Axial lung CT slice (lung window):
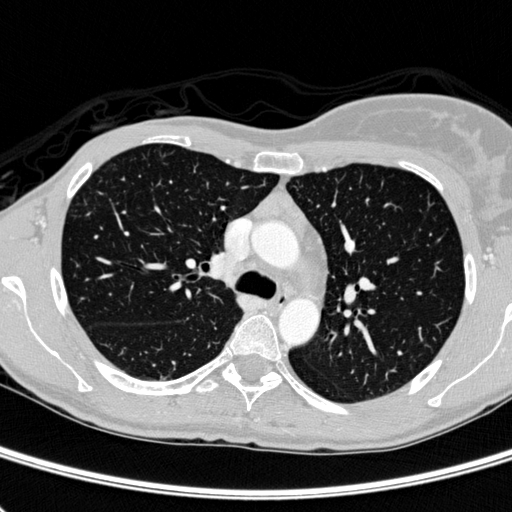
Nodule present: no